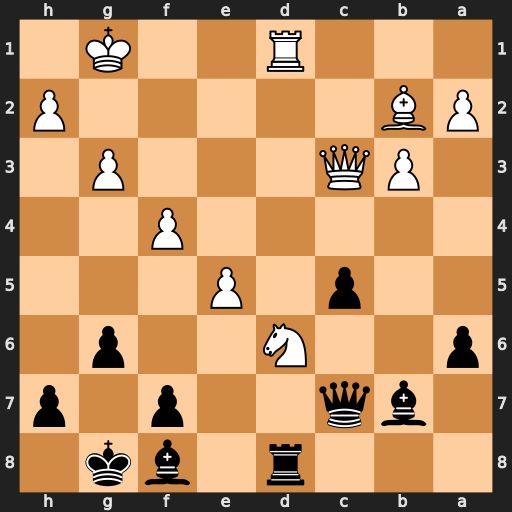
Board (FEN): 3r1bk1/1bq2p1p/p2N2p1/2p1P3/5P2/1PQ3P1/PB5P/3R2K1
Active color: b
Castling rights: -
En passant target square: -
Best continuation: Qc6 Kf2 Qg2+